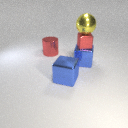
small red metal cube below large yellow metal sphere